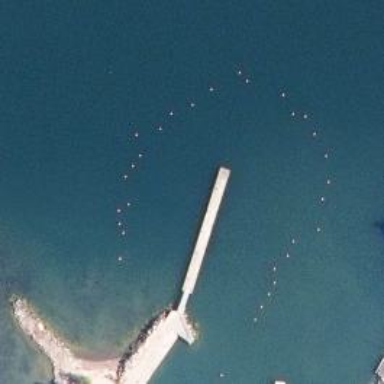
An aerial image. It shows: Man-made pier.